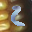
Label: 2